Question: Does anyone suggest a freeware tool/script/manual_way of creating Dropbox like DMG -
Need to ask couple of questions --
-
Solution -- This has been solved using Applescript and changing icon of that applescript file to the folder-icon(i.e double clicking that script will move our folder(which would be present in a hidden folder) to /Applications.Any suggestions for second and third part?
- Is it possible to show hyperlink of actual dropbox.com to actually open it's website?- And how we can customize volume's/Drive icon?
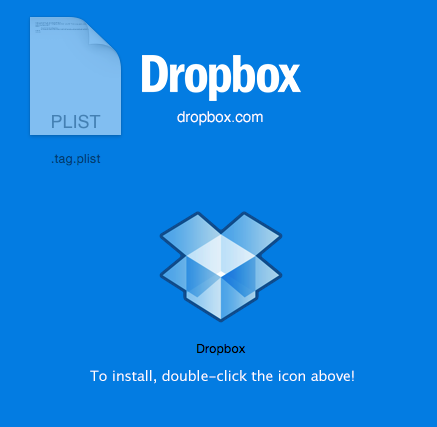
Answer: You can find a way to do it by reading this: <URL>
I believe you can also use the trick of naming a shellscript file 'something.command' in order to make it double clickable, (but maybe it will open the terminal, -I haven't tried it).